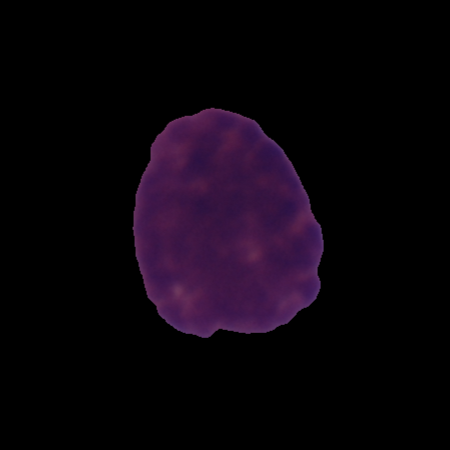
Label: cancer